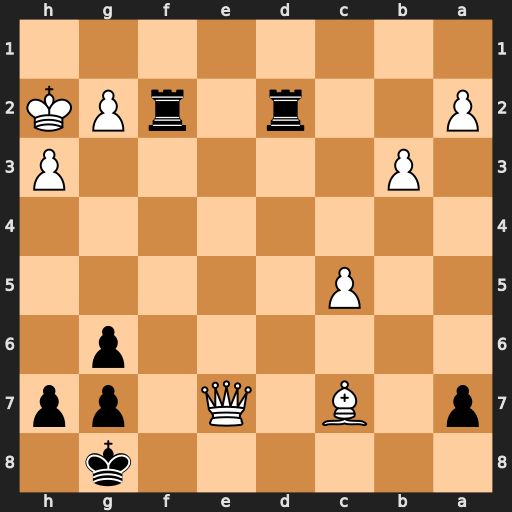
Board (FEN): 6k1/p1B1Q1pp/6p1/2P5/8/1P5P/P2r1rPK/8
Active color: b
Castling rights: -
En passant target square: -
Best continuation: Rxg2+ Kh1 Rge2 Qxe2 Rxe2